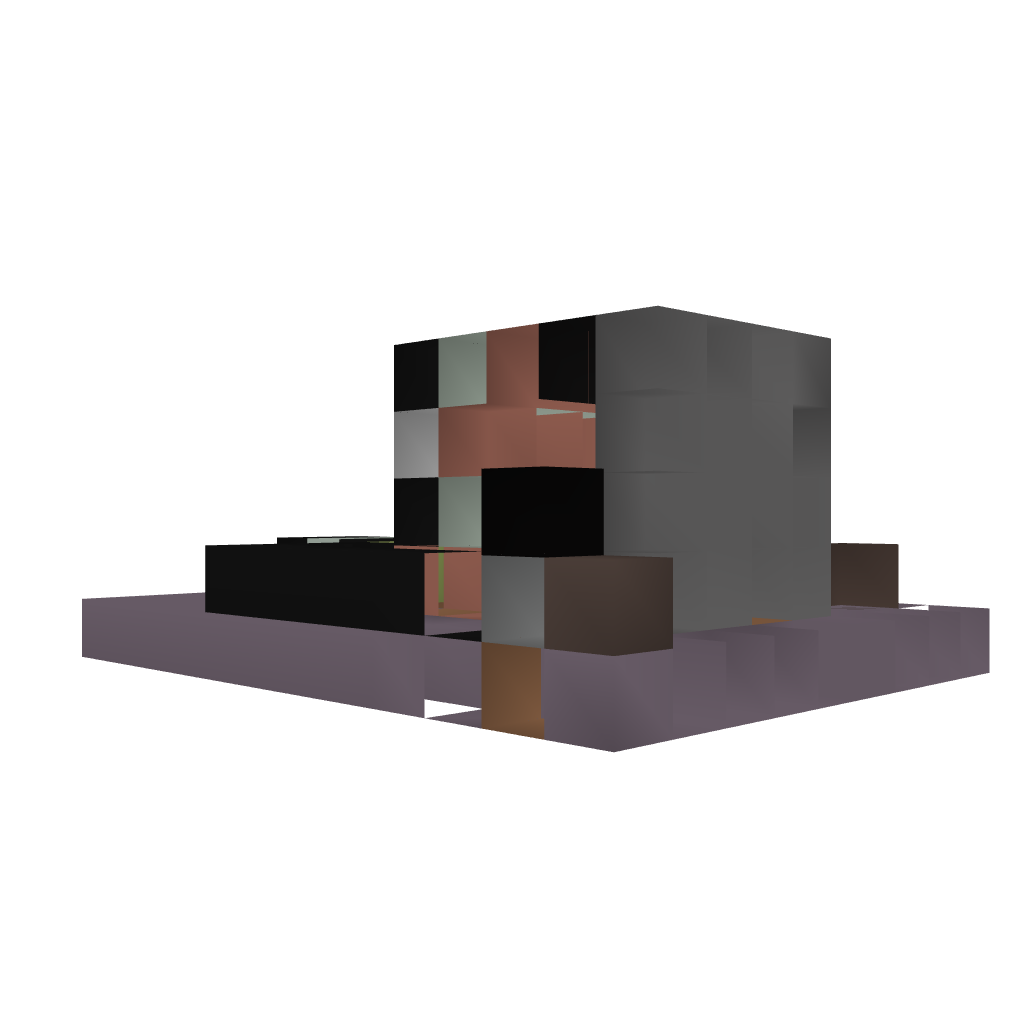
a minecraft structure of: Achievement Hunter Slice Of Hell